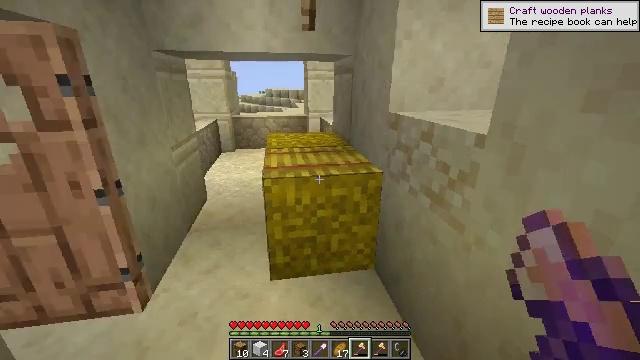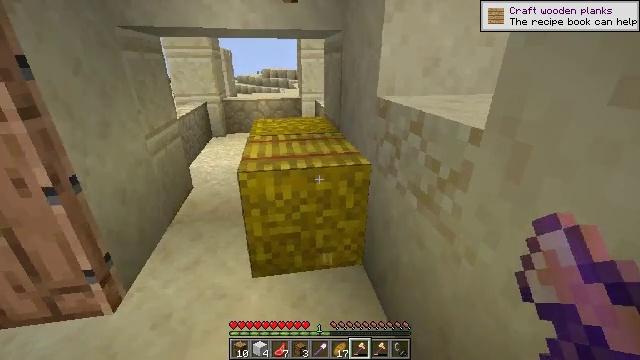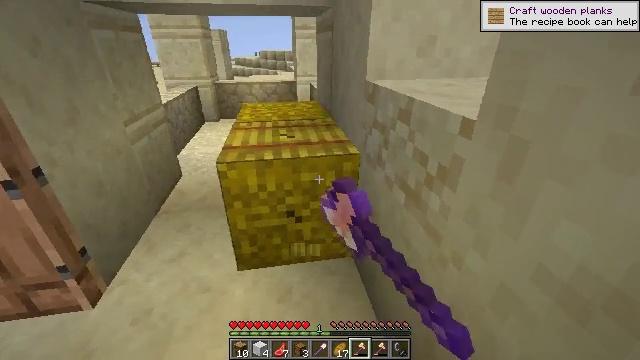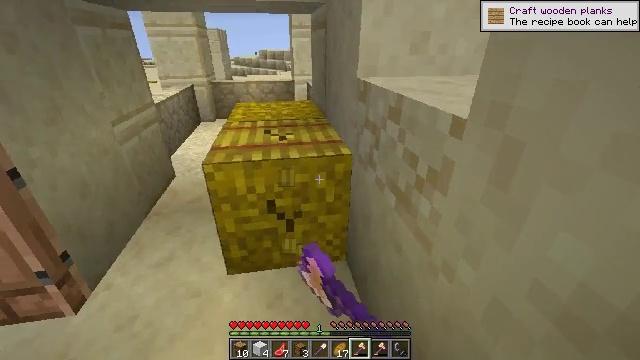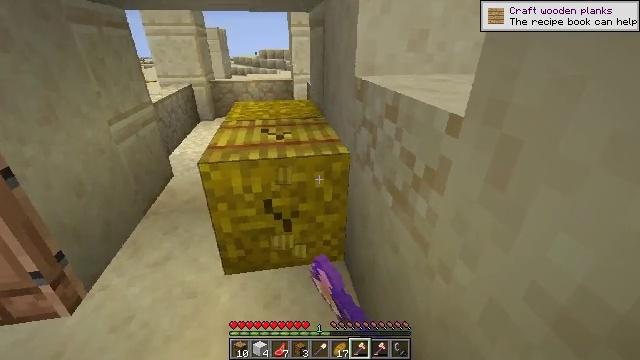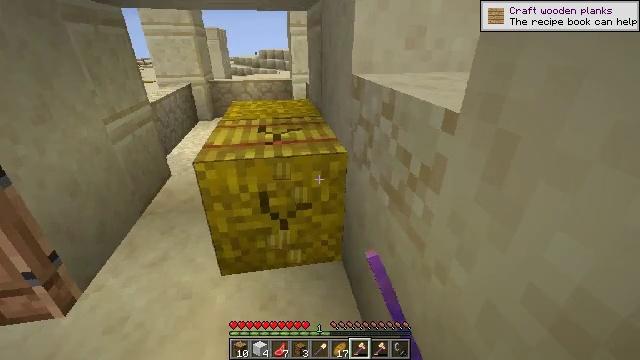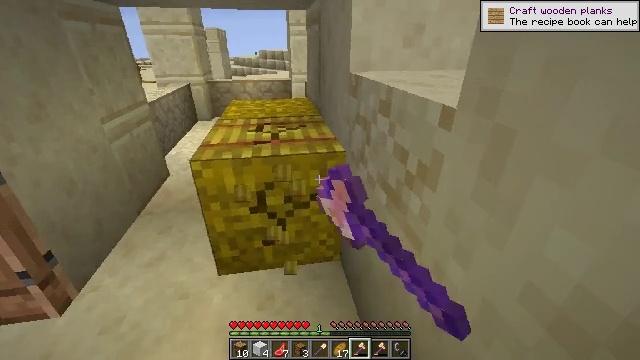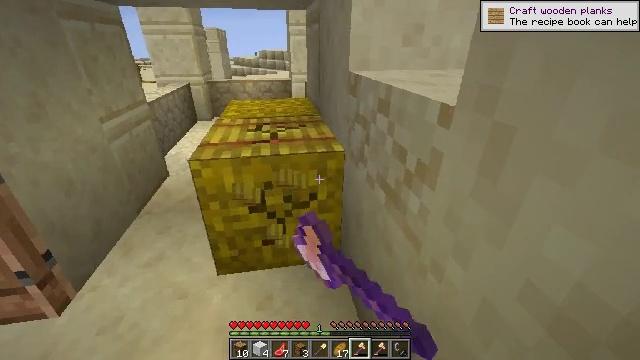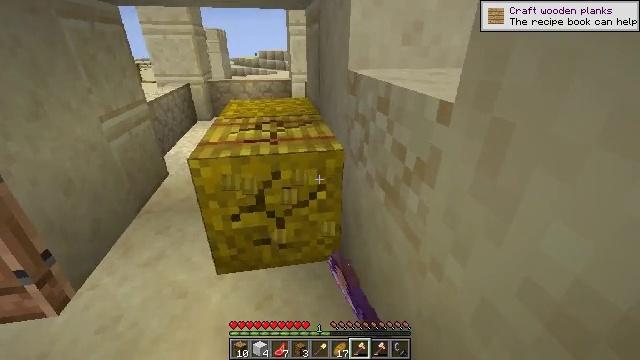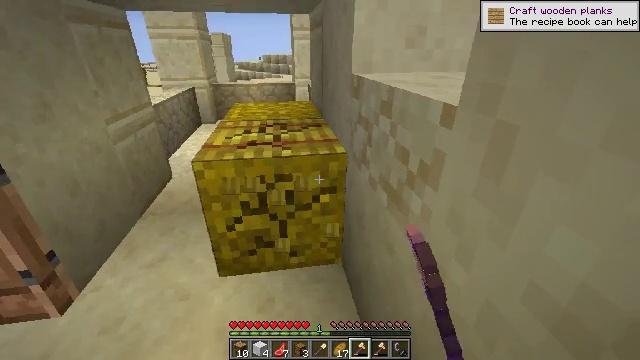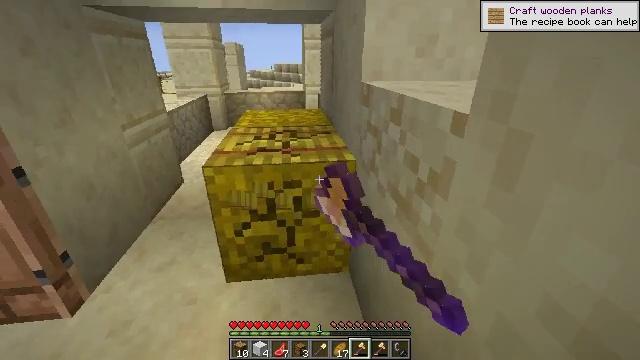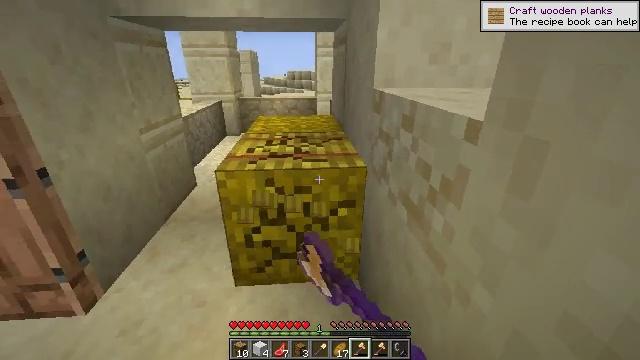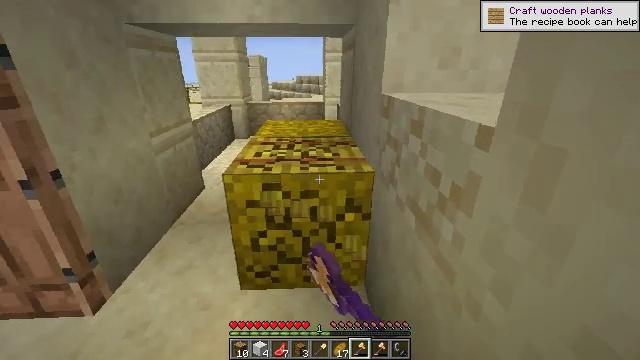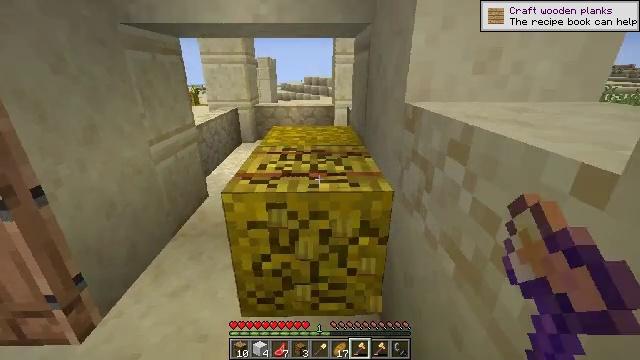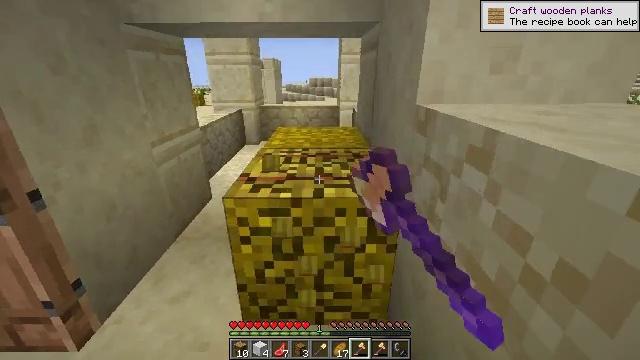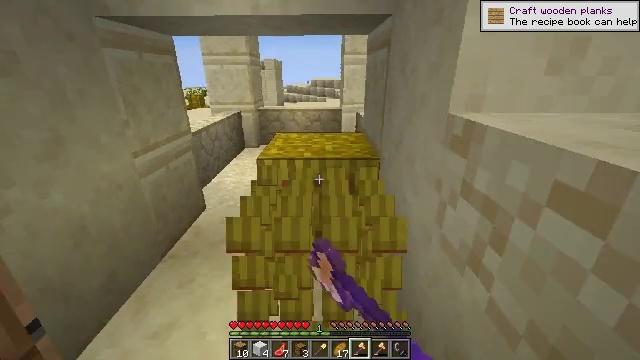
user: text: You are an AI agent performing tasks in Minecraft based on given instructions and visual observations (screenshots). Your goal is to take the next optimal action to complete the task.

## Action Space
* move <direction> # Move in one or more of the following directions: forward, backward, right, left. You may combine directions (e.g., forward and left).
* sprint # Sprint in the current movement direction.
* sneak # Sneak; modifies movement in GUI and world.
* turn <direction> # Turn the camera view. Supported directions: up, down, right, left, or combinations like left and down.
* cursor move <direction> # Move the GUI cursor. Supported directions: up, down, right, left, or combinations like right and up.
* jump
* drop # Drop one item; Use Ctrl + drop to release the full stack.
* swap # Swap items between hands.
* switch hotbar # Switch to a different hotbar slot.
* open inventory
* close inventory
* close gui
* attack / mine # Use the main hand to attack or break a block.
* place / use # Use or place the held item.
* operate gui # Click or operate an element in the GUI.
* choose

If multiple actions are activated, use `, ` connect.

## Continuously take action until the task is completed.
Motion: motion action
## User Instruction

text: Break the hay block to collect it.
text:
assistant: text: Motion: move forward and move right, turn down, attack / mine
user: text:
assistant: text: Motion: turn down, attack / mine
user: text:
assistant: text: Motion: attack / mine
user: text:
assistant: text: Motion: attack / mine
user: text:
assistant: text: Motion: attack / mine
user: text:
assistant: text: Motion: attack / mine
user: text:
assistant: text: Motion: attack / mine
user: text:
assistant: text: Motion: attack / mine
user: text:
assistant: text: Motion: attack / mine
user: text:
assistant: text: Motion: turn left and up, attack / mine
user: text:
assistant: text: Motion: turn left and up, attack / mine
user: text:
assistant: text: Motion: move forward, turn left, attack / mine
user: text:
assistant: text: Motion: move forward, turn left, attack / mine
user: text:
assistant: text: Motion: move forward, turn left, attack / mine
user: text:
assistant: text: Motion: move forward, attack / mine
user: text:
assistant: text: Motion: move forward, attack / mine
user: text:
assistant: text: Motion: attack / mine
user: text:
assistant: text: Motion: attack / mine
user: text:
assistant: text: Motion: attack / mine
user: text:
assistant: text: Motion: turn left and down, attack / mine
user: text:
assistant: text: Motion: turn left and down, attack / mine
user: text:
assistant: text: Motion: turn left, attack / mine
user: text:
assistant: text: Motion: turn left, attack / mine
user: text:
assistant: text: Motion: attack / mine
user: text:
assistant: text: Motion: attack / mine
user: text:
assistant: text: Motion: turn up, attack / mine
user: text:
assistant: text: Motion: turn left and up, attack / mine
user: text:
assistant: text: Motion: attack / mine
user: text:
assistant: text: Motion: attack / mine
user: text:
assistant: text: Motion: attack / mine